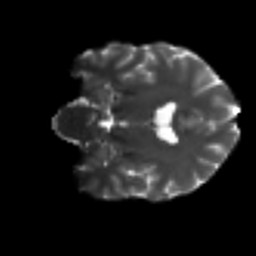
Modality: T2w
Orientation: coronal
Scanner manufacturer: siemens
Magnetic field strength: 3 T
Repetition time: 9.6 s
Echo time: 0.077 s